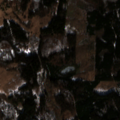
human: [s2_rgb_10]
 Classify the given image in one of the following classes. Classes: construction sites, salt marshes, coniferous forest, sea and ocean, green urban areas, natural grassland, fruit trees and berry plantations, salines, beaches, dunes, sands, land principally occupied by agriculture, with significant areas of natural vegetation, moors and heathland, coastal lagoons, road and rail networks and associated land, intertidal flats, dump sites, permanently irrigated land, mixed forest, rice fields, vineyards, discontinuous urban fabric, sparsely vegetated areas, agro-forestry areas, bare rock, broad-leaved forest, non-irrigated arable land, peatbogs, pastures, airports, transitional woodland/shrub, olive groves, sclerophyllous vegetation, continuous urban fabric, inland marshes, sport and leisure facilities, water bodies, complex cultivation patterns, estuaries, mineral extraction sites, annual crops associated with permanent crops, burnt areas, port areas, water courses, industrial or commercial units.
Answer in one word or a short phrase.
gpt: pastures, complex cultivation patterns, land principally occupied by agriculture, with significant areas of natural vegetation, broad-leaved forest, coniferous forest, mixed forest, transitional woodland/shrub